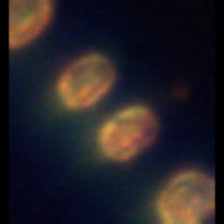
Taxon: Thalassiosira
Group: Diatoms